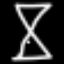
Label: hourglass